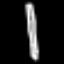
Label: pencil